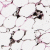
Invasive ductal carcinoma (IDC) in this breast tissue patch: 0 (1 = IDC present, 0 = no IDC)